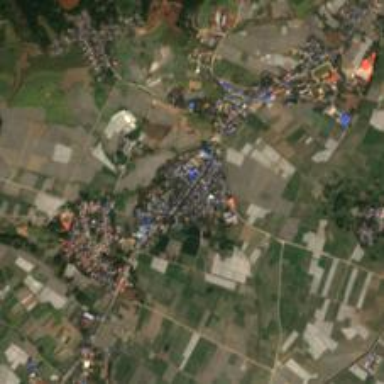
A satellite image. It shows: Village.